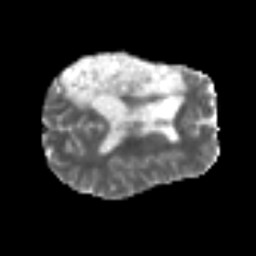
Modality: MD
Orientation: axial
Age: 54
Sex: male
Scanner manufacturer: siemens
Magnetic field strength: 3 T
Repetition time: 6.1 s
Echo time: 0.101 s